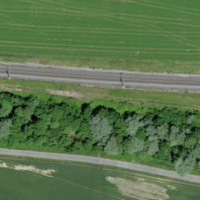
EUNIS habitat code: 52
Species observed at this site:
Filipendula ulmaria